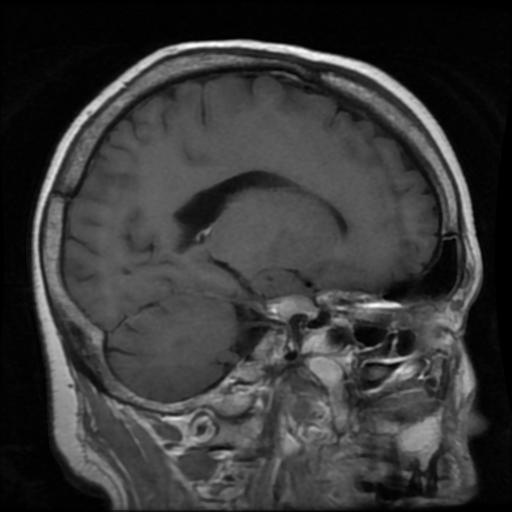
Label: pituitary